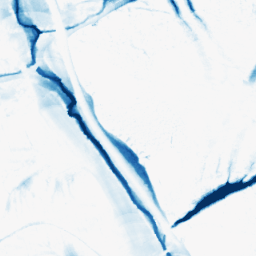
Category: morphological
Decomposition family: morphological_ellipse
Decomposition parameters: operation: closing
width: 20
height: 50
Upsampling method: bilinear
Upsampling parameters: scale: 8
Upsampling scale: 8